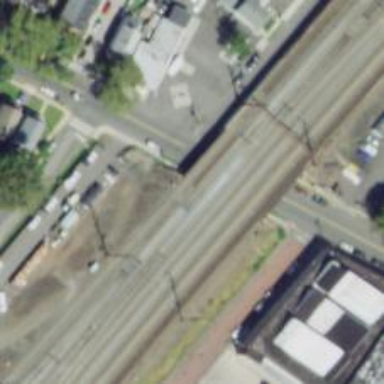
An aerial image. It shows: Railway bridge with electrified contact lines.